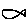
Label: fish